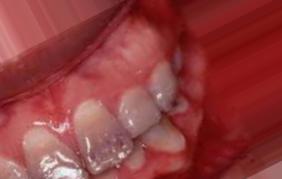
Condition: Tooth Discoloration